Chest X-ray. View position: AP
Patient age: 24
Patient sex: M
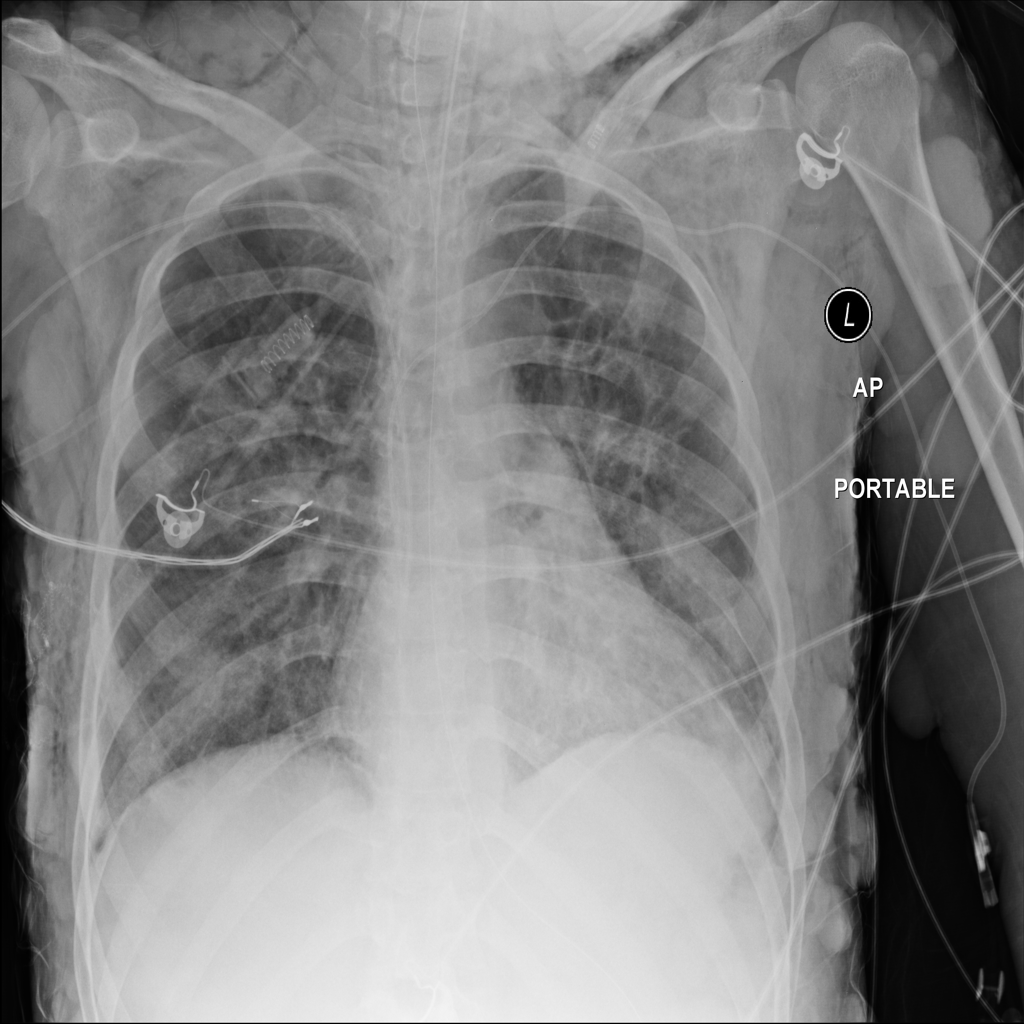
Finding: Pneumothorax